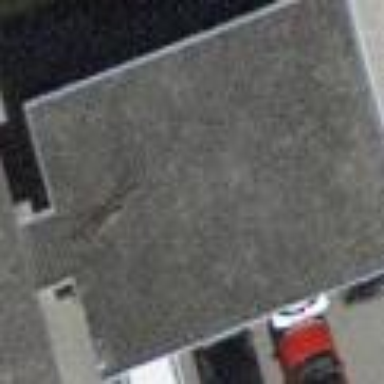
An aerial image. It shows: View of roof of building.